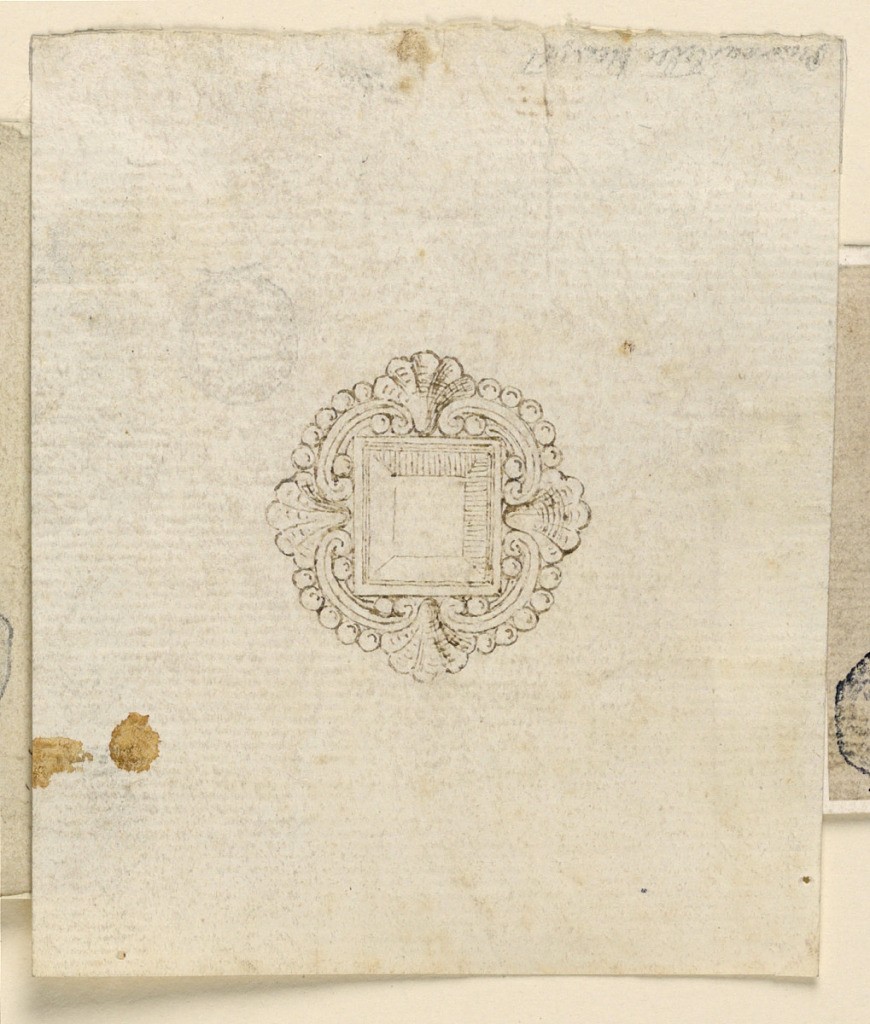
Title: Design for a Brooch
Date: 1850–75
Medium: Pen and sepia on paper
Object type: Drawing
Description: Square gem at center, surrounded by four volutes, two shells and many small round stones or pearls.